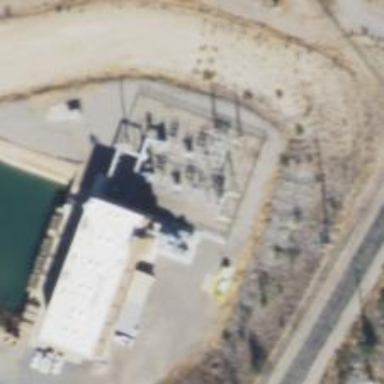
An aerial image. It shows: Switch for power supply.